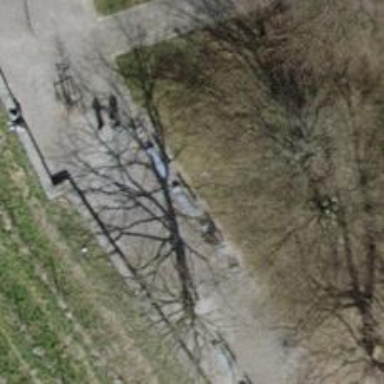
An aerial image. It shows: Bench.